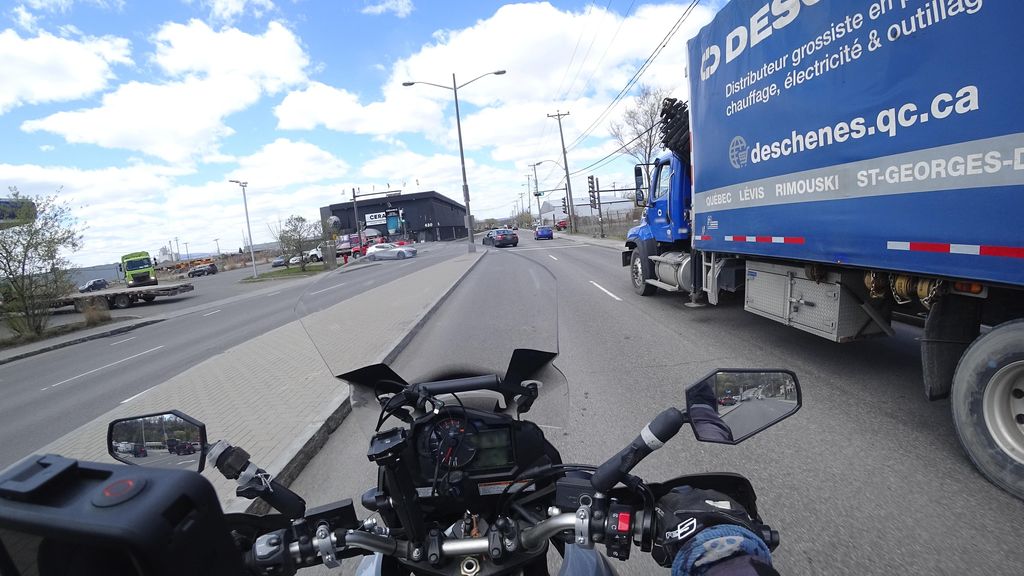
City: quebec_city